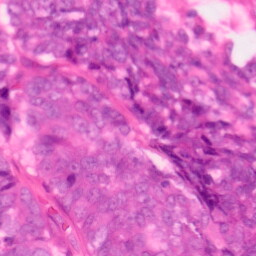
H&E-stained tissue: Colon